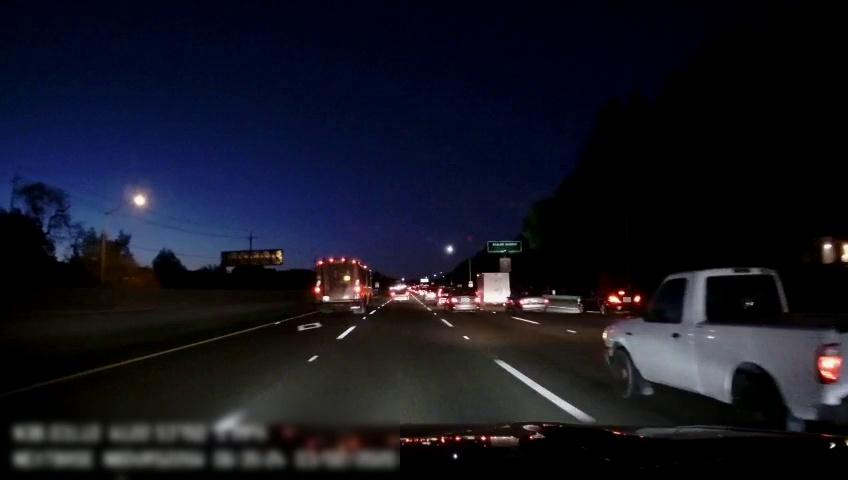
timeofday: Night
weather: Other
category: Drivable Space
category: Vehicles | Bus
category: Vehicles | Car
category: Vehicles | Truck
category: Vehicles | Car
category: Vehicles | Car
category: Vehicles | Car
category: Vehicles | Car
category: Vehicles | SUV
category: Vehicles | Truck
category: Lanes | Alternate Lane
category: Lanes | Current Lane
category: Lanes | Current Lane
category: Lanes | Alternate Lane
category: Traffic | Signs
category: Traffic | Signs